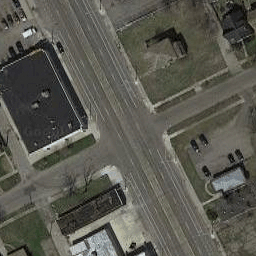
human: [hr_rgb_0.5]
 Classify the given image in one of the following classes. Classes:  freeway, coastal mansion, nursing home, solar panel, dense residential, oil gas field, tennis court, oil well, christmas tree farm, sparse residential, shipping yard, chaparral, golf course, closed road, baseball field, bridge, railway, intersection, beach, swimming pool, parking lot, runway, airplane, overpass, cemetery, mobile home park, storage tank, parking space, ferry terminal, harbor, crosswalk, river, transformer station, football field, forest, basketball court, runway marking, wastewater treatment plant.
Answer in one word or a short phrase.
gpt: intersection